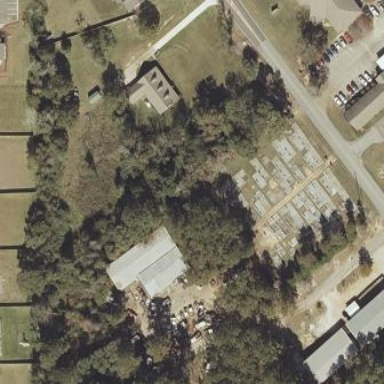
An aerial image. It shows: Cemetery.